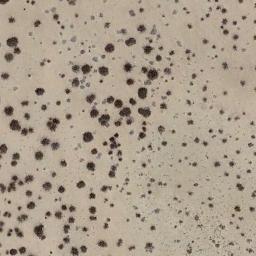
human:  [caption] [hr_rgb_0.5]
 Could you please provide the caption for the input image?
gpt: Chaparral is evenly distributed on the sand .

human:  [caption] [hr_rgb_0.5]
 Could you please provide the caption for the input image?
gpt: There are many bushes make up the chaparral on the desert .

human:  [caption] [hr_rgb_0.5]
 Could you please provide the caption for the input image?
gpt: A lot of disconnected chaparrals of different sizes grow in the desert .

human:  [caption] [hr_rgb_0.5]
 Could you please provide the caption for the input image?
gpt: There are several trees and some weeds in this desert .

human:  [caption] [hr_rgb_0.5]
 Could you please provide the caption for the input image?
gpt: The plants on the left of the chaparral are bigger than those on the right .